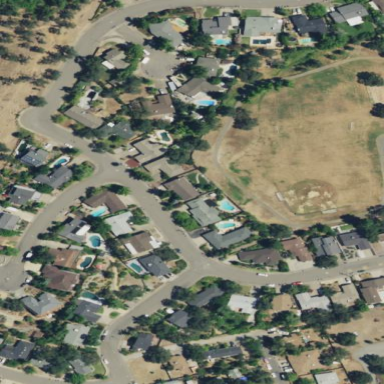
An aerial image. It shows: Residential area within subdivision.